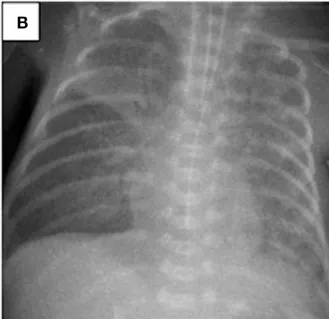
After two doses of surfactant plus budesonide treatment, a chest X-ray revealed better aeration.
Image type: radiology (x_ray)